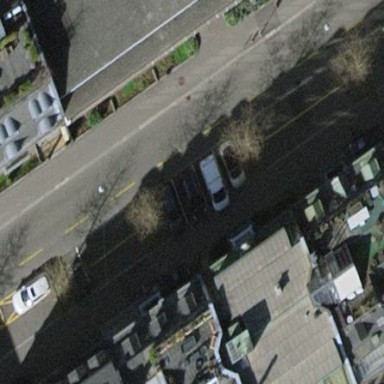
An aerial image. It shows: Parking available on the street side.